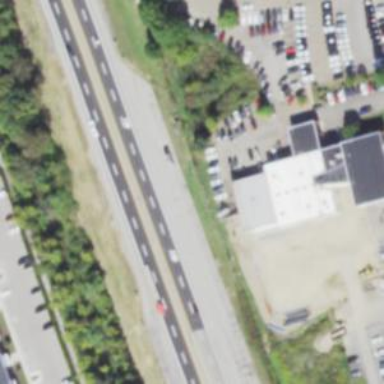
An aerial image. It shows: Commercial building with car shop.